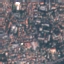
Label: Residential